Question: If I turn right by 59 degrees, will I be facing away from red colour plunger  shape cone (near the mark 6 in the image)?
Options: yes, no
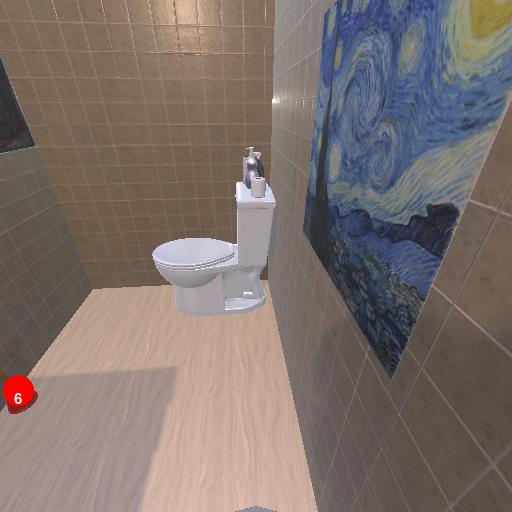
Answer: yes